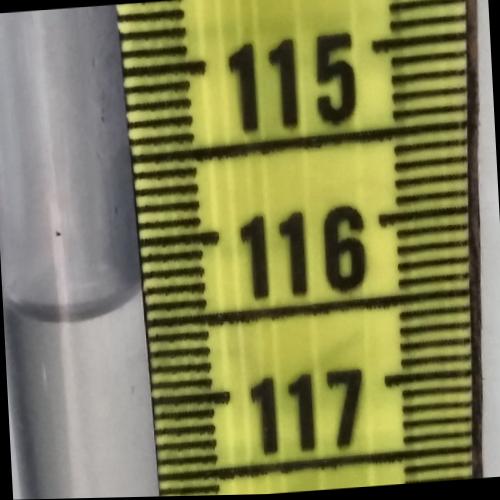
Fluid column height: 116.4 cm